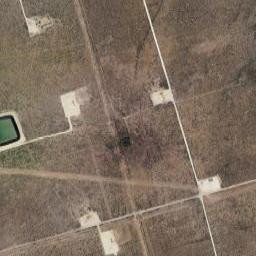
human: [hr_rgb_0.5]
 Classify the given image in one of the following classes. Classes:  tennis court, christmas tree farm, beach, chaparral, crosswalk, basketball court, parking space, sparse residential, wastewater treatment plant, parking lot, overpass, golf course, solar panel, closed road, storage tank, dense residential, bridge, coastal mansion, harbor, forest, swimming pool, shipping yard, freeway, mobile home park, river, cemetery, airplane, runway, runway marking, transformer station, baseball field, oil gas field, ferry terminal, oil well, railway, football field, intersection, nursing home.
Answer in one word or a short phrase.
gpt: oil gas field